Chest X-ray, AP view. Patient: 69 years old, sex M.
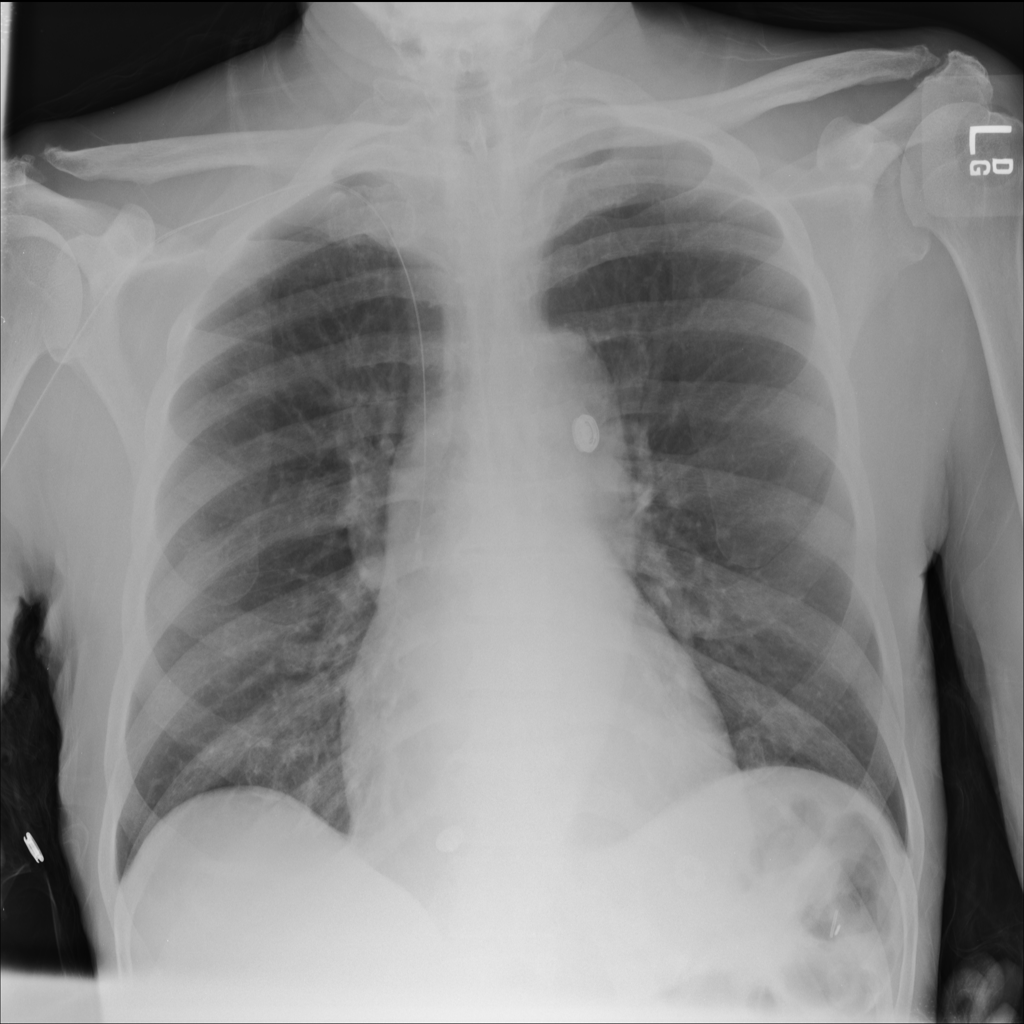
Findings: No Finding